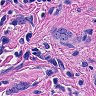
Metastatic tissue present: yes